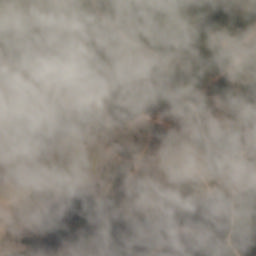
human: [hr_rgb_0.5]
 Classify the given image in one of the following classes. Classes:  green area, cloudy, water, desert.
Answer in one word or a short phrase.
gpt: cloudy